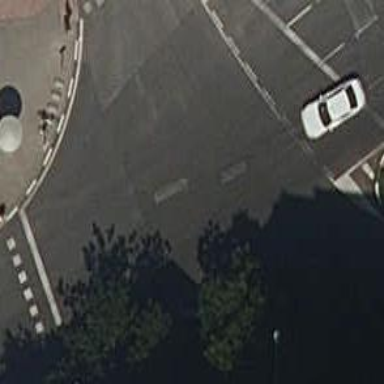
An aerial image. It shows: Road with traffic signals.